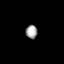
Tissue: prostate
Cell type: T cells
Senescence score: 0.3301
Nuclear area (px): 153
Mean DAPI intensity: 162.438